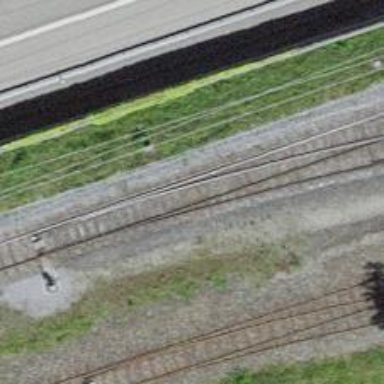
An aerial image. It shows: Railway switch.